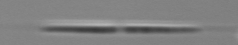
Label: Pseudo-nitzschia